Interaction volume radius: 5 \u00c5
Interaction volume height: 20 \u00c5
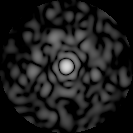
Disorder parameter: 0.8373